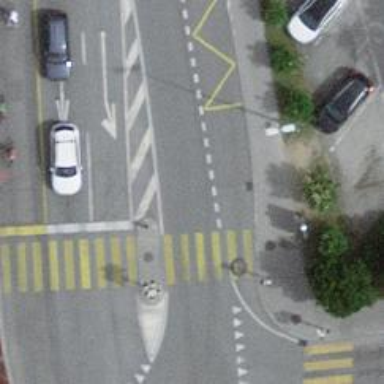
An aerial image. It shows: Uncontrolled zebra crossing with marked island on the road.